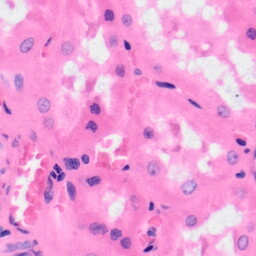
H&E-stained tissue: Kidney